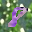
Label: 8